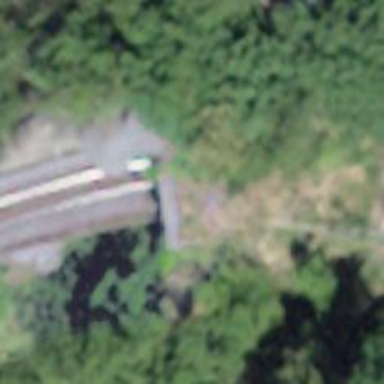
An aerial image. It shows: Narrow-gauge railway tunnel with electrified tracks using contact line.